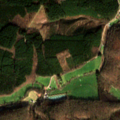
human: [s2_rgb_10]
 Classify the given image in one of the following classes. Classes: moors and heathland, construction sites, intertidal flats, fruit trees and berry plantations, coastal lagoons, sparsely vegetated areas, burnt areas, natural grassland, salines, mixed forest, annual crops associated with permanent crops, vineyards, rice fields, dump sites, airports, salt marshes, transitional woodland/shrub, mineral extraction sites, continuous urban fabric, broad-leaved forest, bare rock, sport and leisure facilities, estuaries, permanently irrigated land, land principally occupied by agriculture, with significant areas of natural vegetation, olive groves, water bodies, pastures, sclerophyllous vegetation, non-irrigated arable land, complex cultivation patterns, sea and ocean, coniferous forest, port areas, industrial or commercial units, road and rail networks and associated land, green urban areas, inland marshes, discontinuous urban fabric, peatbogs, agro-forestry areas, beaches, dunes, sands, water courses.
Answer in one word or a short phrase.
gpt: pastures, complex cultivation patterns, land principally occupied by agriculture, with significant areas of natural vegetation, broad-leaved forest, mixed forest